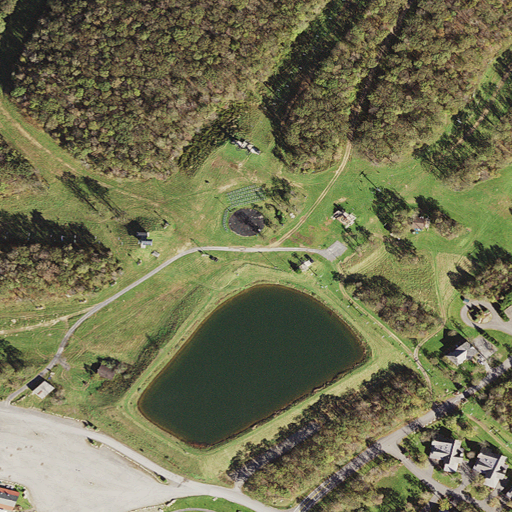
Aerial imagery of mountain in Maryland named Marsh Hill containing deciduous forest, pasture, grassland, open development, low intensity development, open water, mixed forest, high intensity development, medium intensity development, and barren land